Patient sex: M
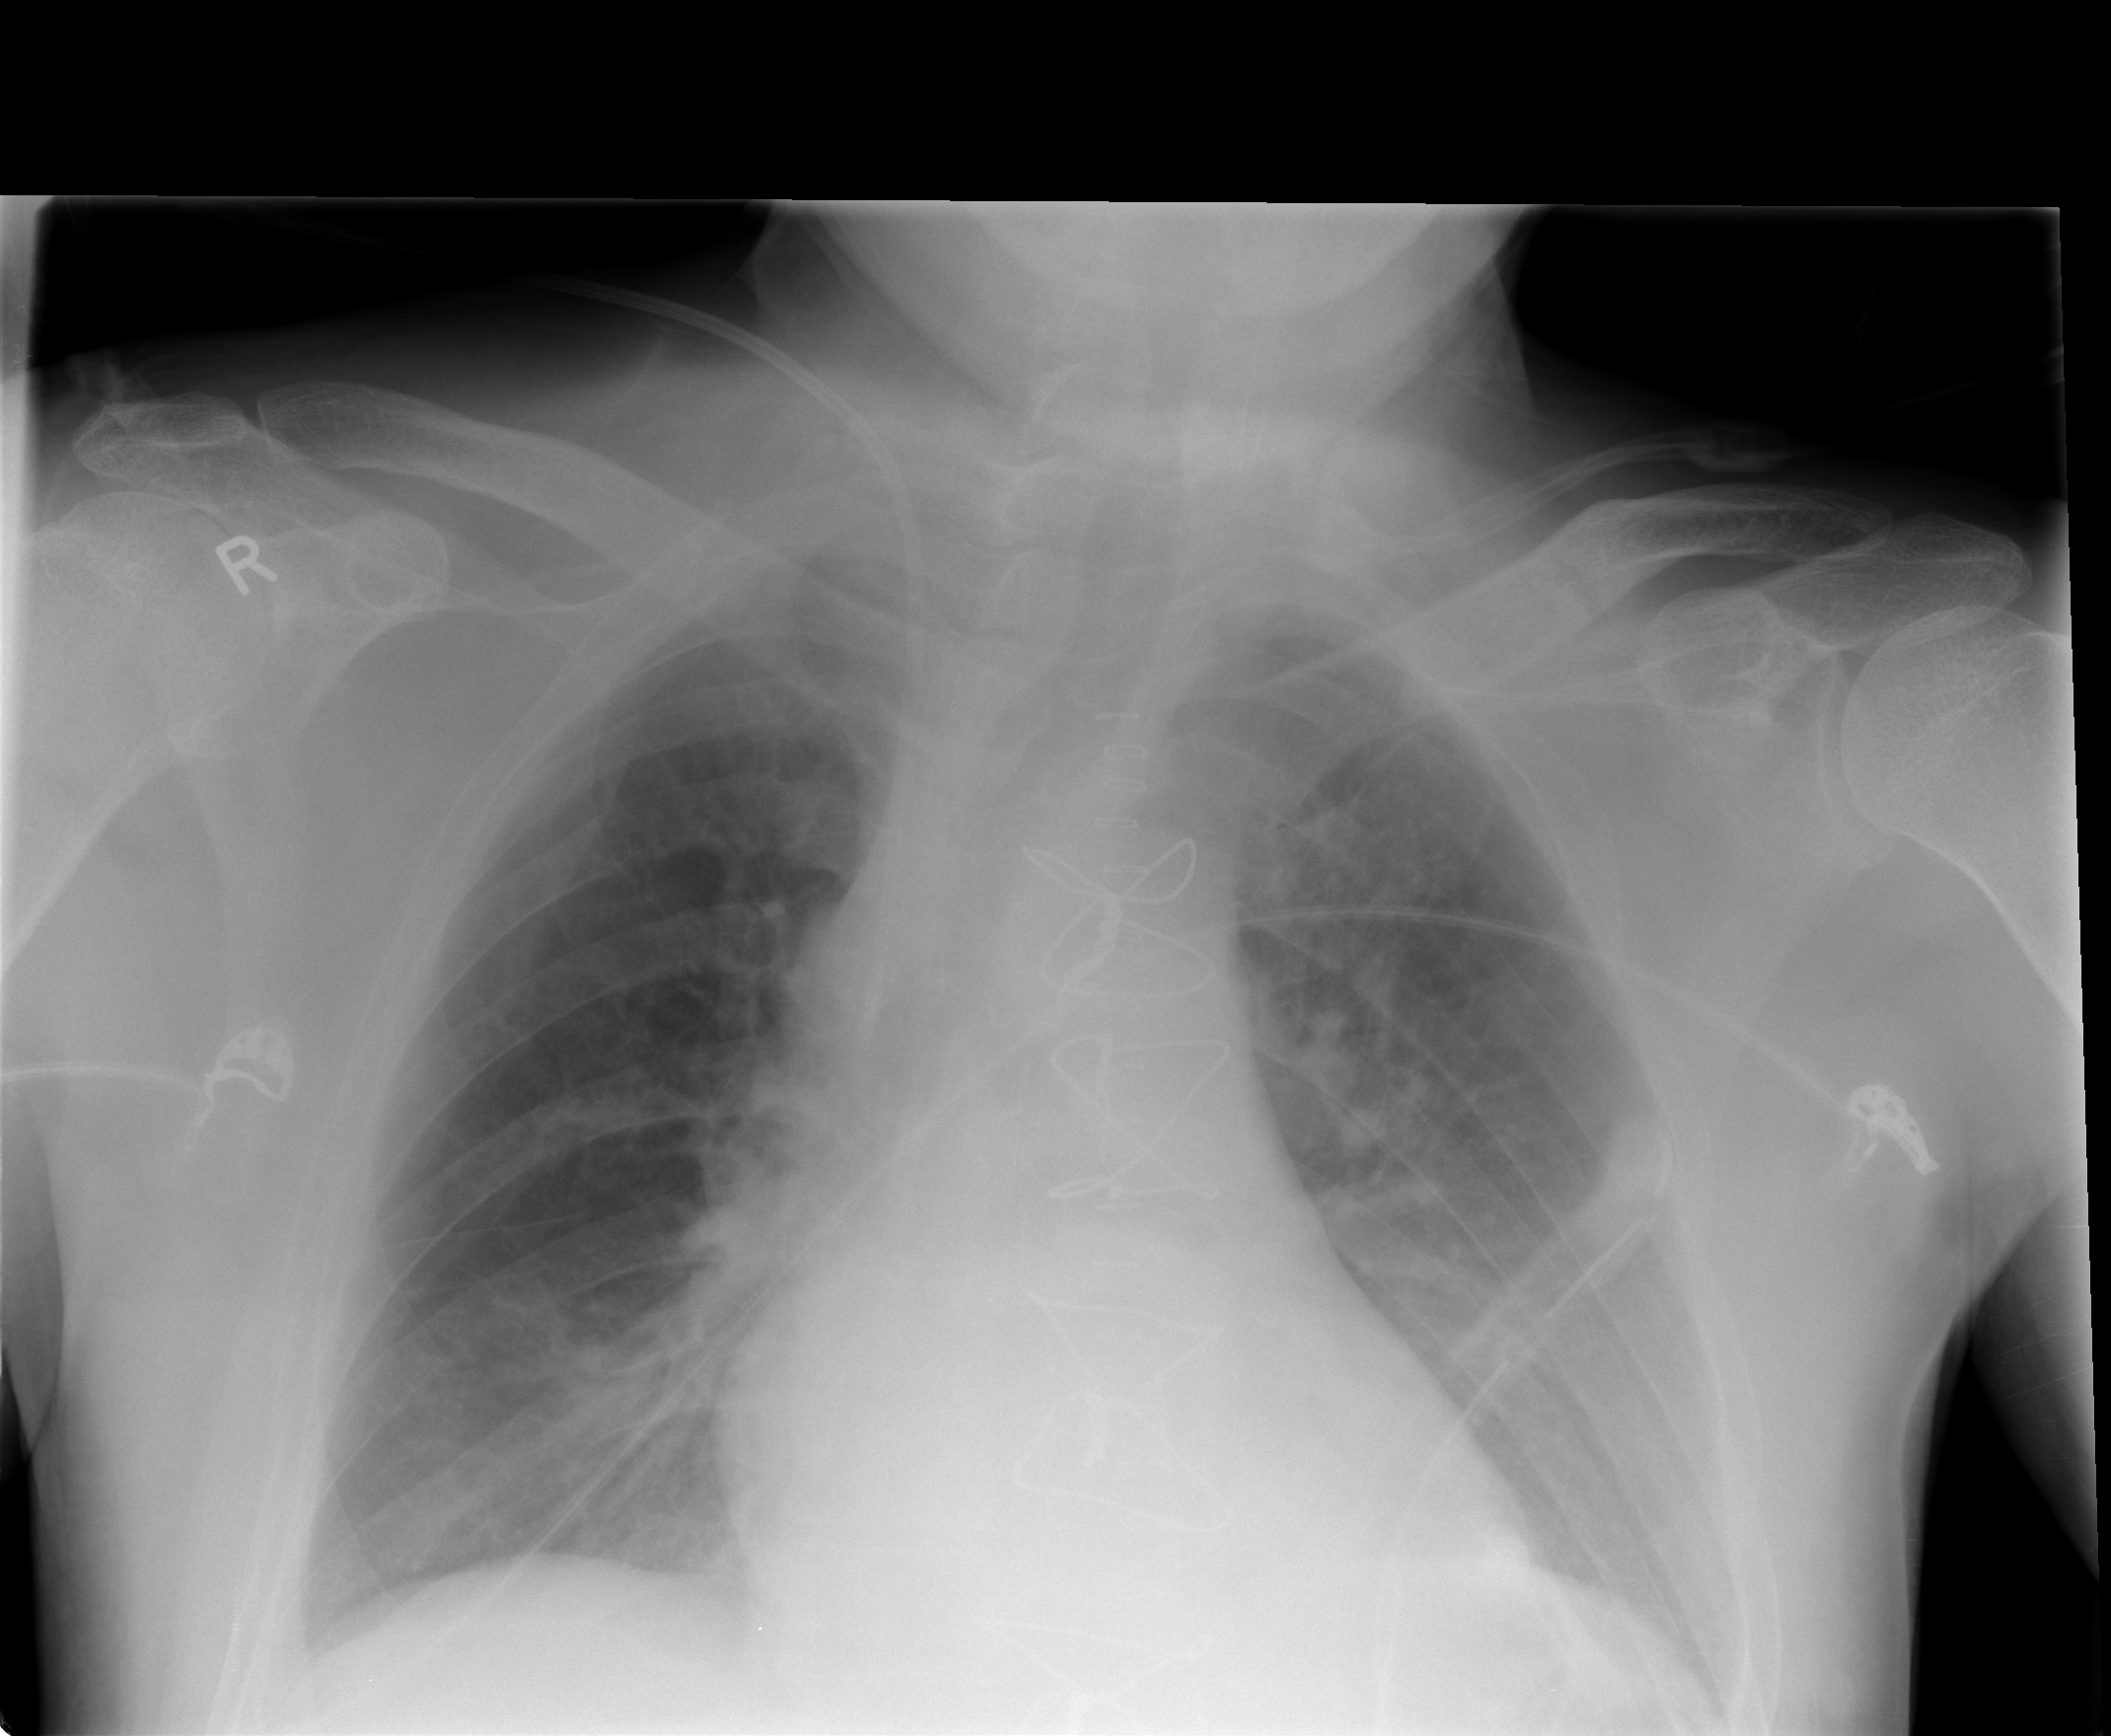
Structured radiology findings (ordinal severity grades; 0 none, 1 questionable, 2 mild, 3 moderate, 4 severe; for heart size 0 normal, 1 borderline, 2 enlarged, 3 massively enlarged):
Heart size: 0
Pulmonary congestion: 0
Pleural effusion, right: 1
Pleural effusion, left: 2
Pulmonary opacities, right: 0
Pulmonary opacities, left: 0
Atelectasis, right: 0
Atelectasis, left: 2